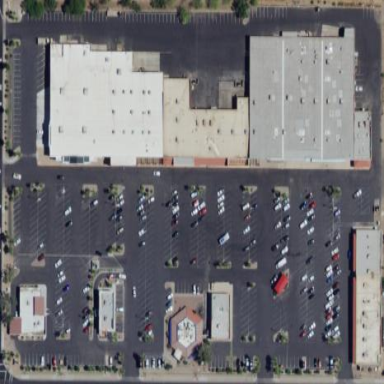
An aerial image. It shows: Retail area.